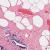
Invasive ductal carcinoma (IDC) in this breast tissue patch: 0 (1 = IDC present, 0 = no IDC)